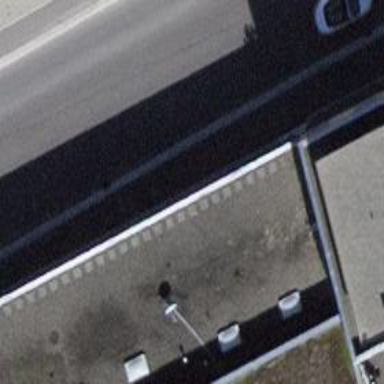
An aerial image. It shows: Fuel station.